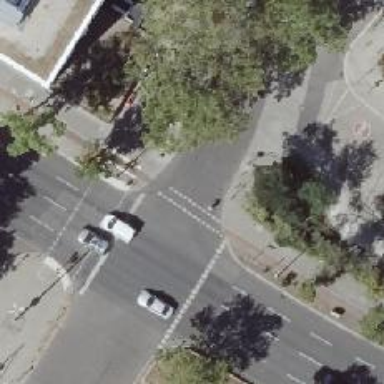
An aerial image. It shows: Unmarked crossing on the road.